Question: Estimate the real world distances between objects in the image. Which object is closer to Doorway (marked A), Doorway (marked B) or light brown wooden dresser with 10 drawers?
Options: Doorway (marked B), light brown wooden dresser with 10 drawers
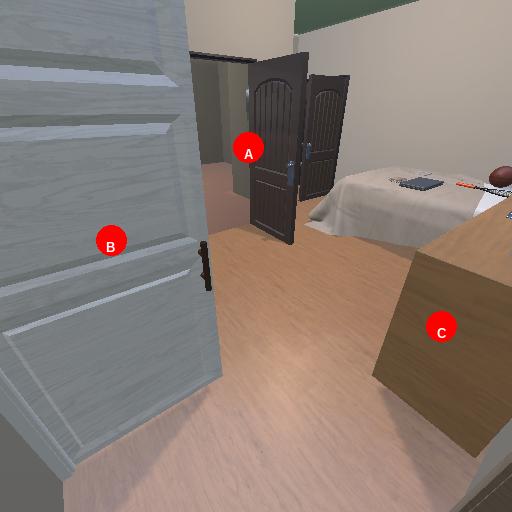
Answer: Doorway (marked B)